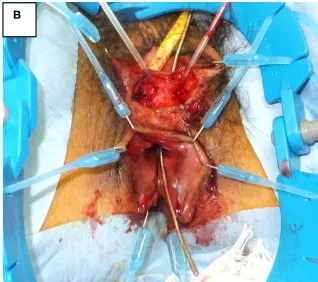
Surgical procedure of rectoperineal fistula repair. (B) Transverse perineal incision and dissection of rectovaginal septum exposing fistula tract.
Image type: medical_photograph (other_medical_photograph)